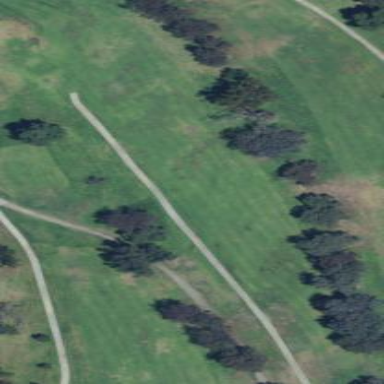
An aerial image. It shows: Scenic golf fairway.